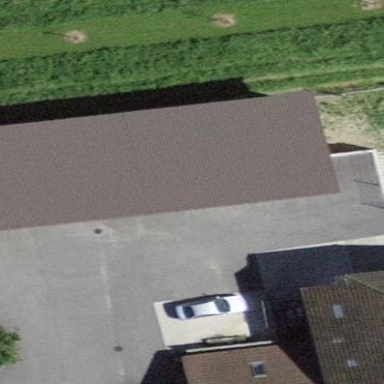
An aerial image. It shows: Garage building.